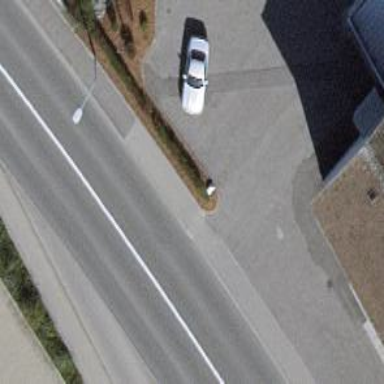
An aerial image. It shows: Unmarked crossing on the road.